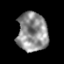
Tissue: prostate
Cell type: Epithelial cells
Senescence score: 0.2835
Nuclear area (px): 1165
Mean DAPI intensity: 142.851